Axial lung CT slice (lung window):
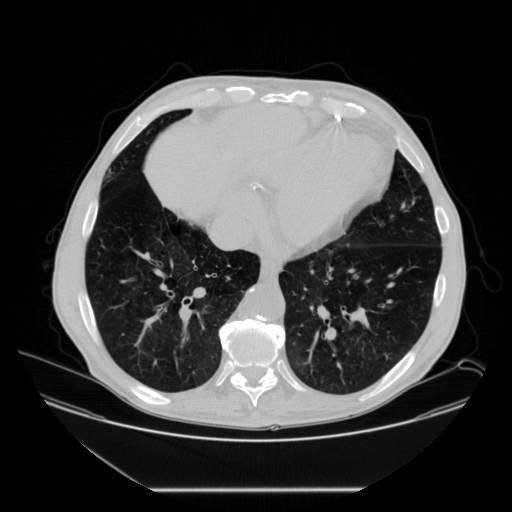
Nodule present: no